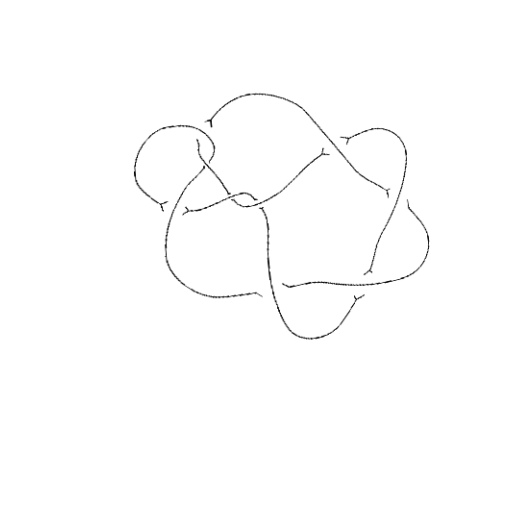
Crossing number: 9